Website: macys
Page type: billing-address
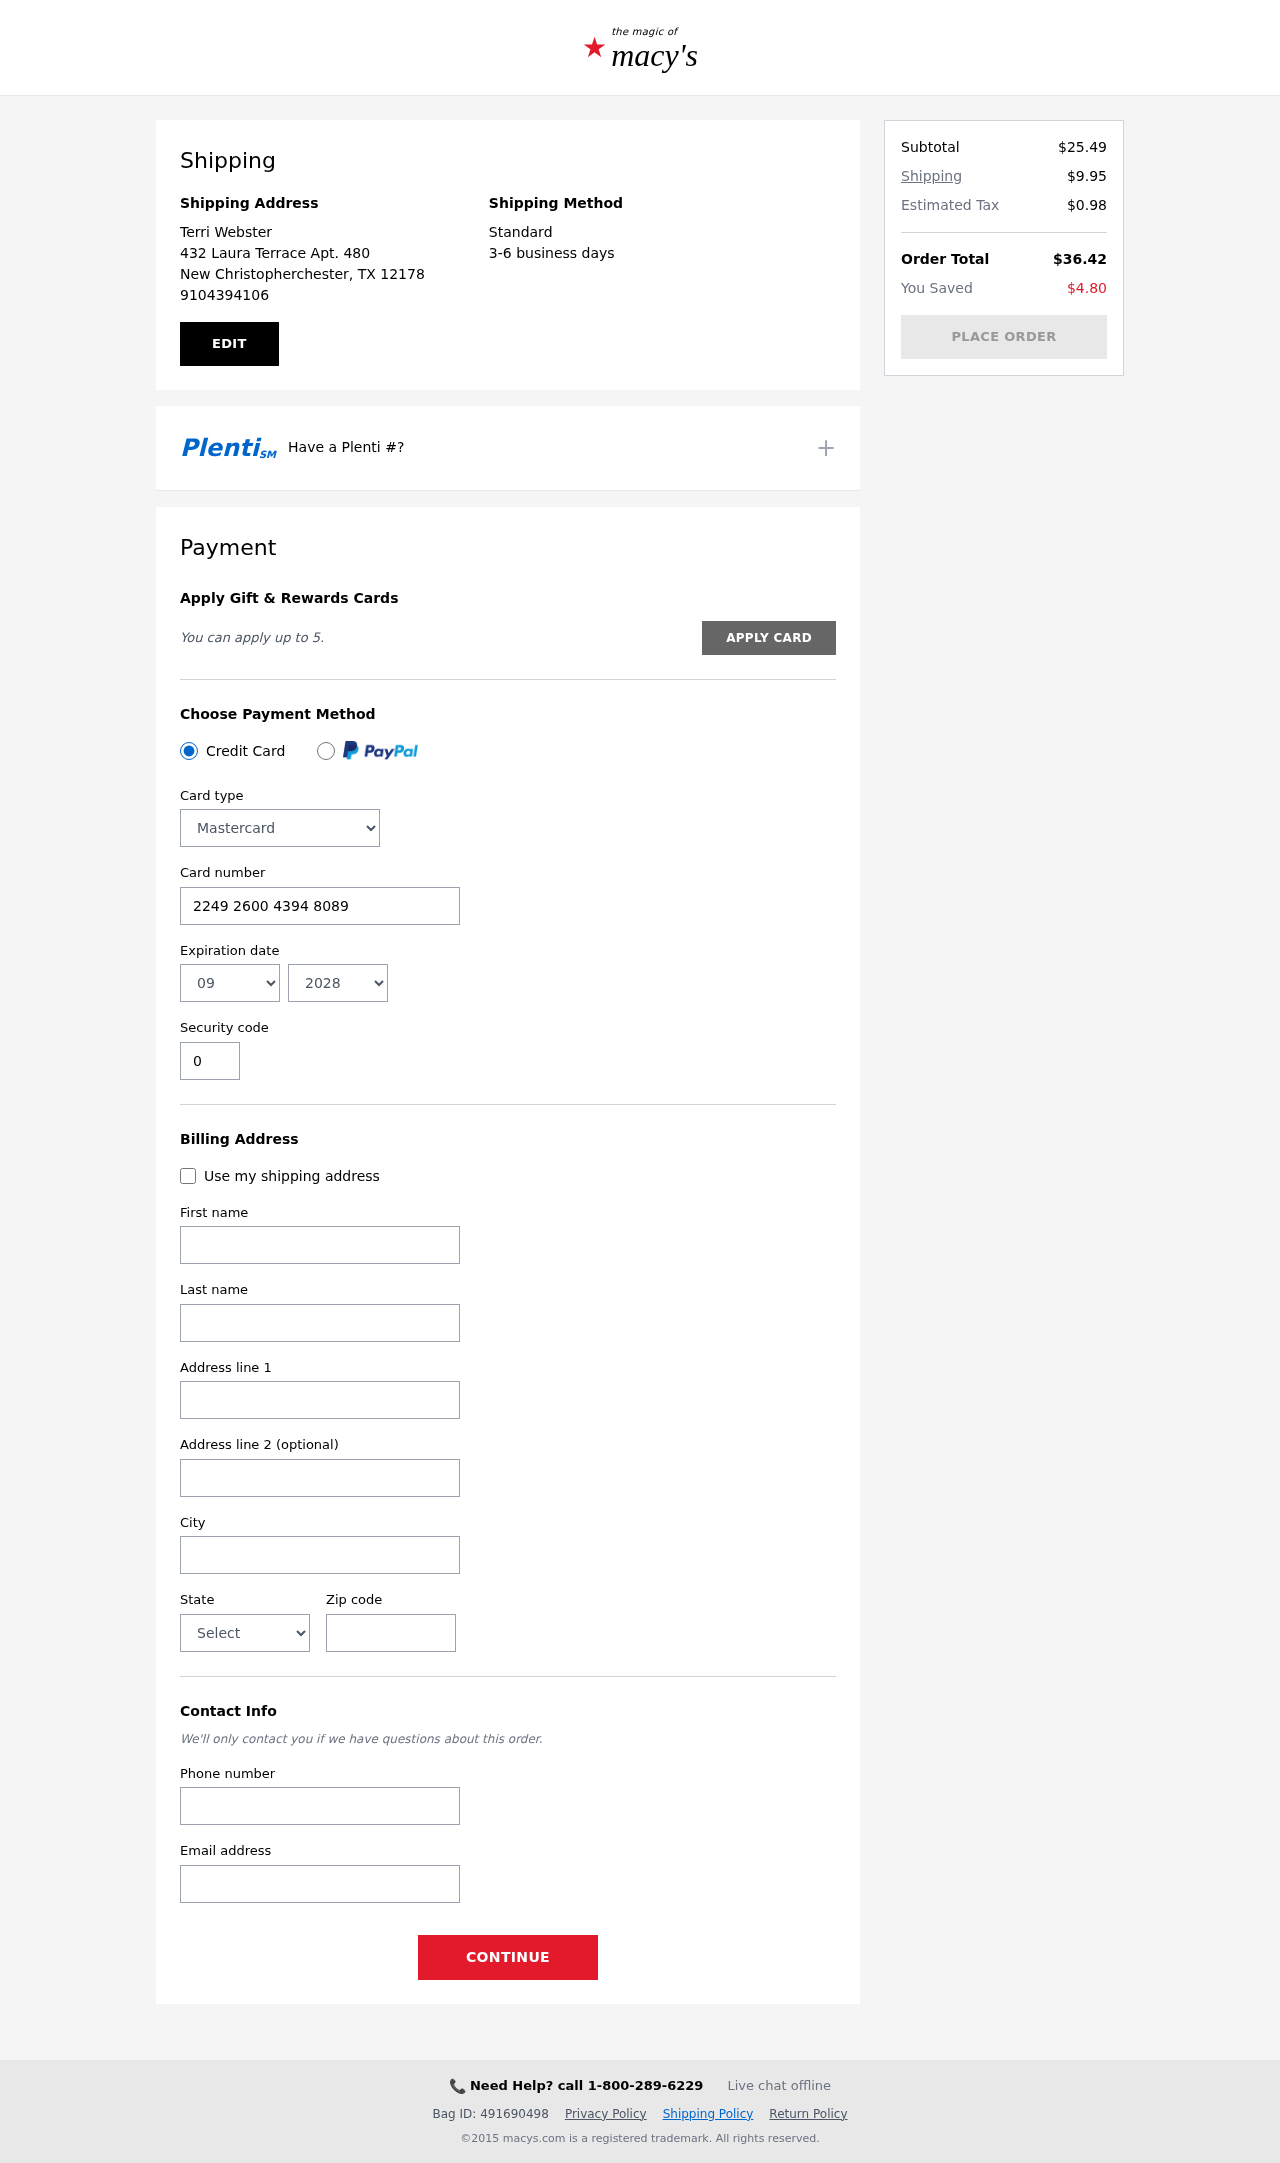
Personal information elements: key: PII_CARD_CVV
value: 037
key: PII_CARD_EXPIRY_MONTH
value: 09
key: PII_CARD_EXPIRY_YEAR
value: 28
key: PII_CARD_NUMBER
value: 2249 2600 4394 8089
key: PII_CARD_TYPE
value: Mastercard
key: PII_CITY
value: New Christopherchester
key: PII_CITY_STATE_ZIP
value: New Christopherchester, TX 12178
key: PII_EMAIL
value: terri_webster@hotmail.com
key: PII_FIRSTNAME
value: Terri
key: PII_FULLNAME
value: Terri Webster
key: PII_LASTNAME
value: Webster
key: PII_PHONE
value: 9104394106
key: PII_POSTCODE
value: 12178
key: PII_STATE
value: Texas
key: PII_STREET
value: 432 Laura Terrace Apt. 480
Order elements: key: ORDER_SUBTOTAL
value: $25.49
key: ORDER_SHIPPING_COST
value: $9.95
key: ORDER_TAX
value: $0.98
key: ORDER_TOTAL
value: $36.42
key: ORDER_SAVINGS
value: $4.80